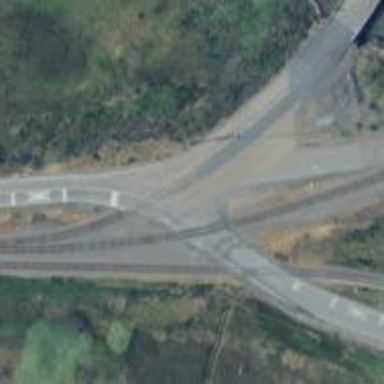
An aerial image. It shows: Railway level crossing.